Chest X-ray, PA view. Patient: 44 years old, sex M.
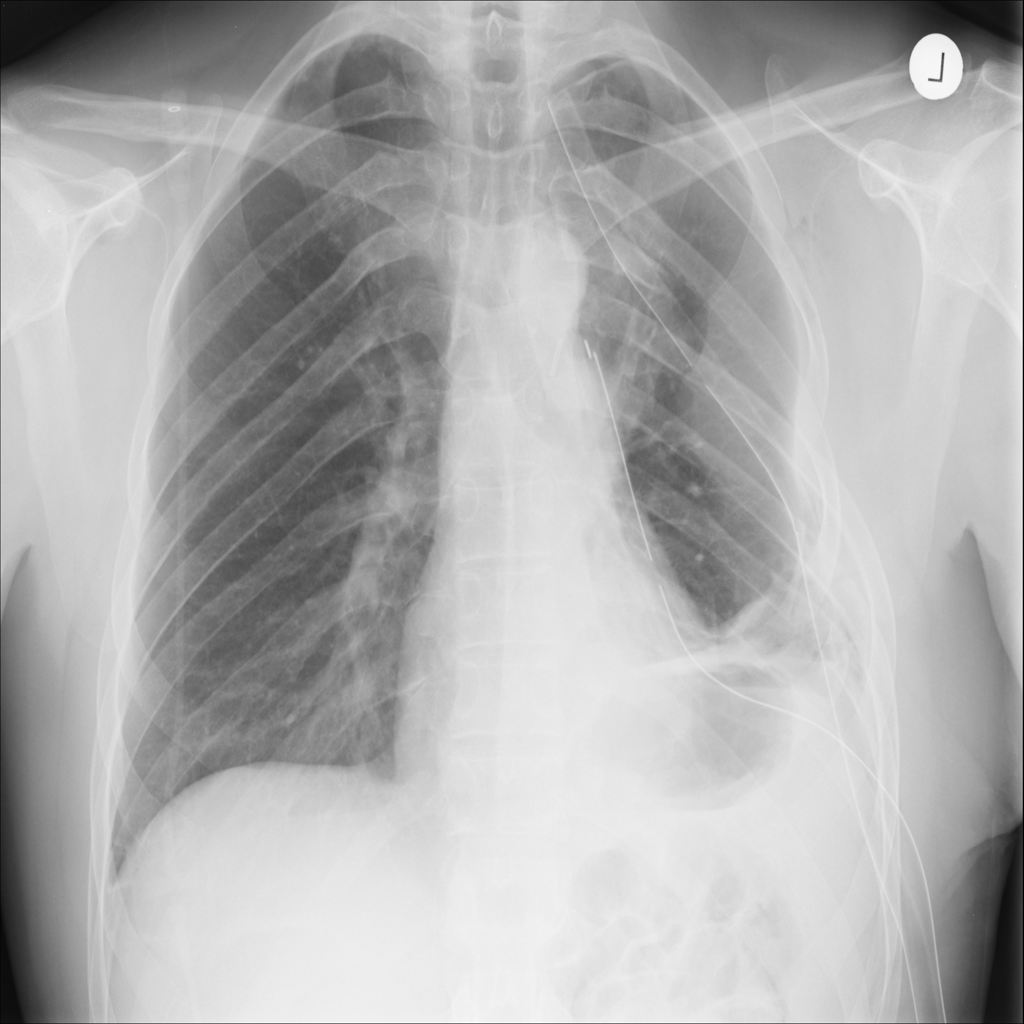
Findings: No Finding